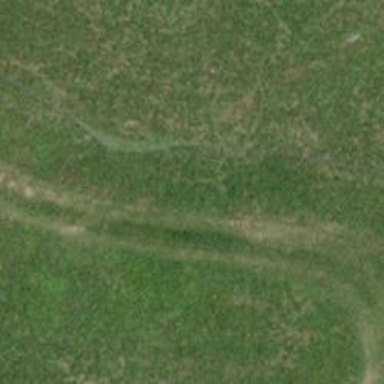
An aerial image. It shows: Grass track road with grade 5 tracktype.